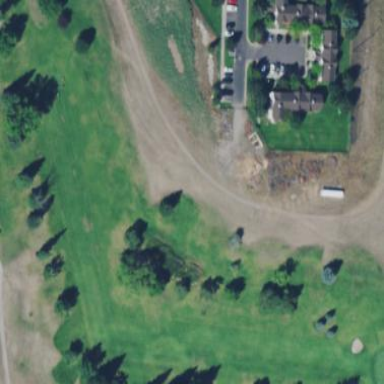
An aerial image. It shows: Golf fairway surrounded by grass.